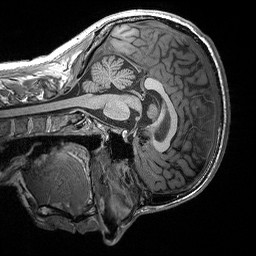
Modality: T1w
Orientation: sagittal
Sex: male
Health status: healthy
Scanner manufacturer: siemens
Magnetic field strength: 3 T
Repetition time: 2.3 s
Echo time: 0.00296 s